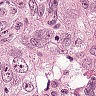
Metastatic tissue present: yes